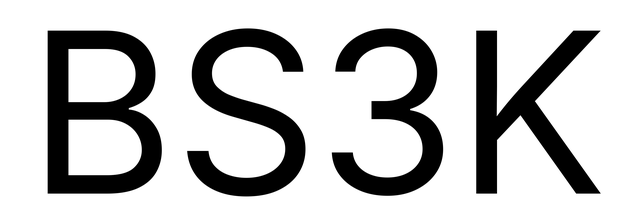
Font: Inter_Regular